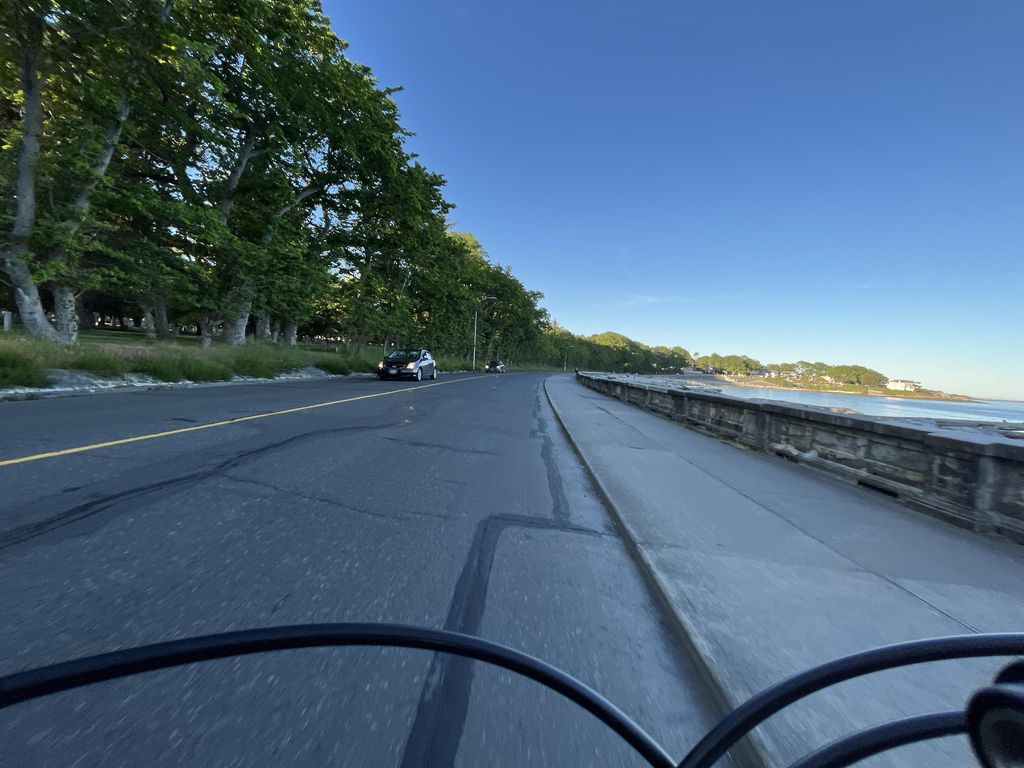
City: victoria